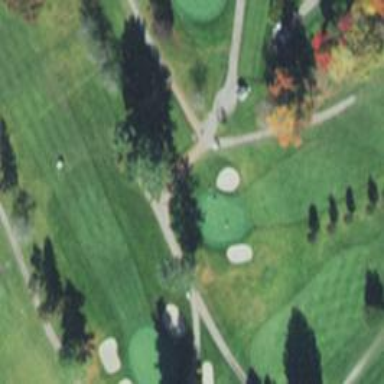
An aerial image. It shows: High-quality path used as golf course track.